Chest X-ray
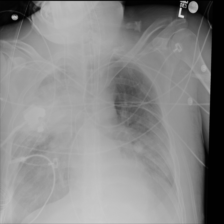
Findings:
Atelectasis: negative
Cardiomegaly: negative
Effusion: negative
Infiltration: negative
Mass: negative
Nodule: negative
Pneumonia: negative
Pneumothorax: negative
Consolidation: positive
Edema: negative
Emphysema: negative
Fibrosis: negative
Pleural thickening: negative
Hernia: negative